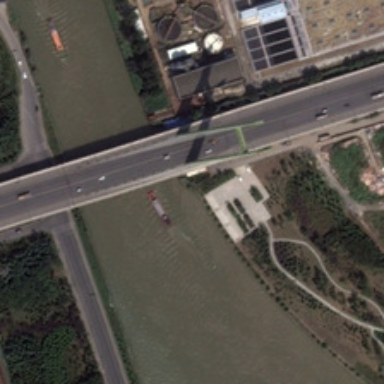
A bridge is on a river with green trees and several buildings in two sides of it .